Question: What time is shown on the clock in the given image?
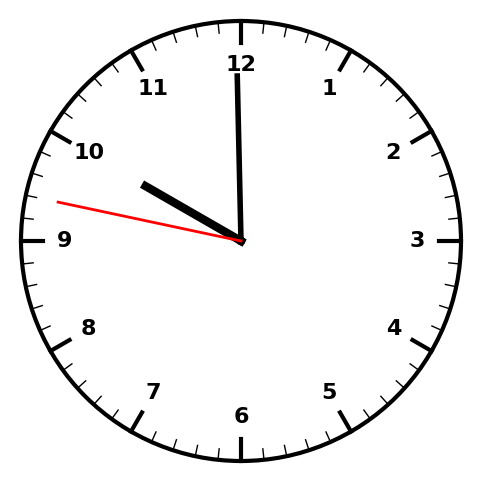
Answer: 09:59:47